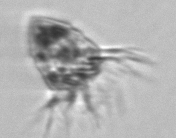
Label: Strombidium_morphotype1